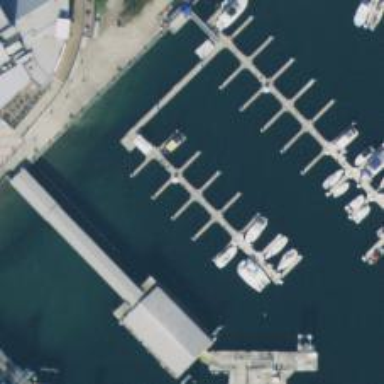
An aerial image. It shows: Pier with mooring facilities.